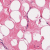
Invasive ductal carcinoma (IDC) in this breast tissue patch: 0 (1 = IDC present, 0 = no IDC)